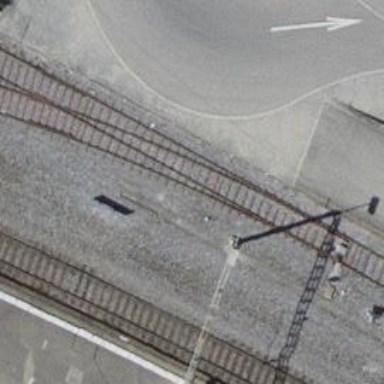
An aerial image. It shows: Railway switch.